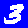
Digit: 3